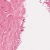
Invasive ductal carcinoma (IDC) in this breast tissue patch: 0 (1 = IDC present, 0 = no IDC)